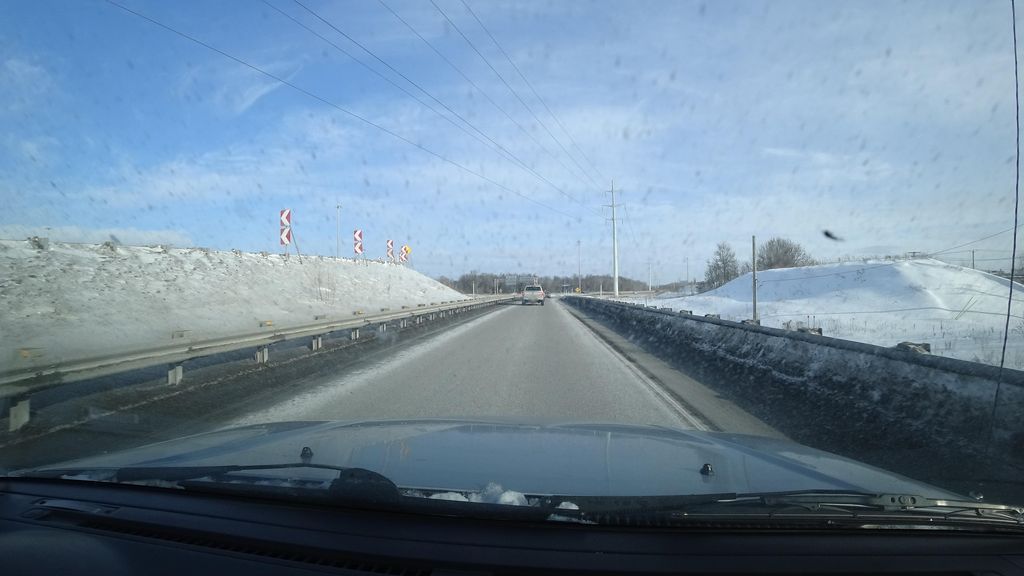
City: quebec_city